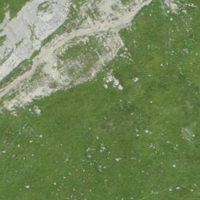
EUNIS habitat code: 26
Species observed at this site:
Carduus defloratus